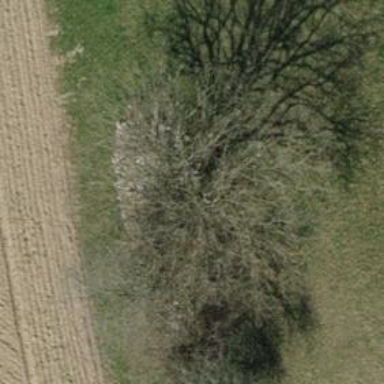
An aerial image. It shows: Agricultural area with broadleaved deciduous trees.